Field crop: maize
Growth stage: 2
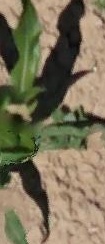
Species: maize